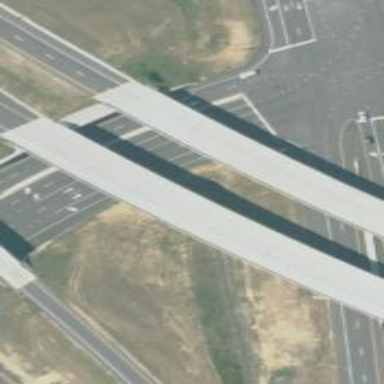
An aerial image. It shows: Bridge over motorway.